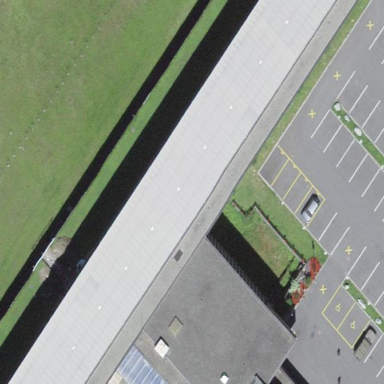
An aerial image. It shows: Building used as shooting sports center.